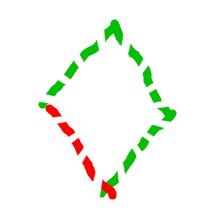
Shape: rhombus